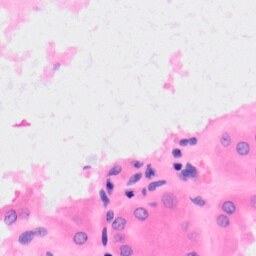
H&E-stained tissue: Kidney